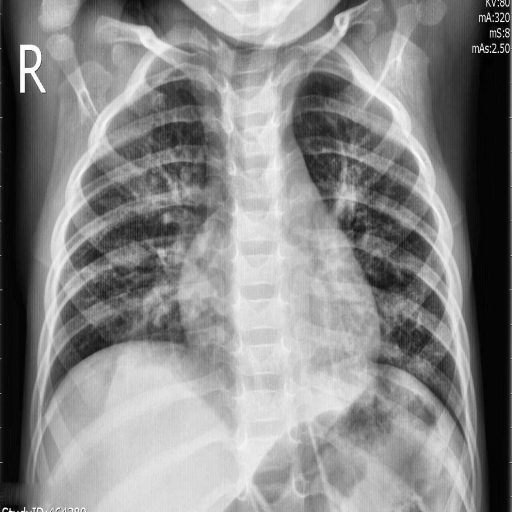
Finding: PNEUMONIA